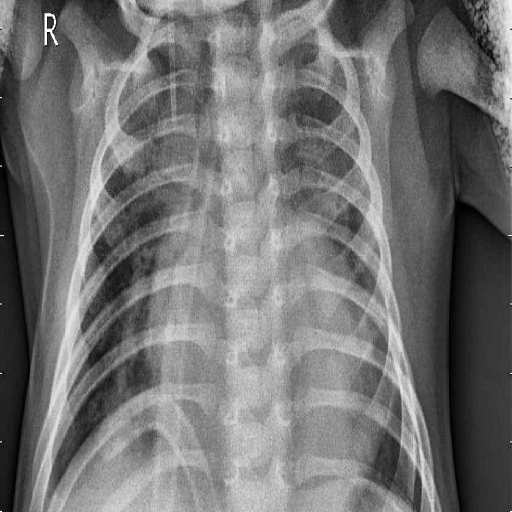
Finding: PNEUMONIA